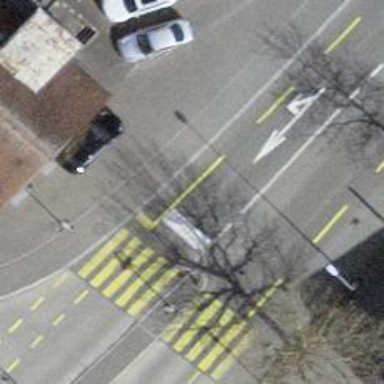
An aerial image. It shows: Road with traffic signals.